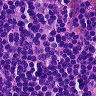
Metastatic tissue present: no